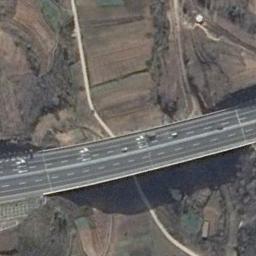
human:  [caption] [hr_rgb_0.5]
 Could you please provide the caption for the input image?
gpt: There are large brown and green mixed farmlands around the freeway, There are many cars on the freeway, And there is a winding road beside the freeway .

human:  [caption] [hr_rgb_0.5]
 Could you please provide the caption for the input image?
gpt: A straight freeway goes through the farmland and forms an overpass on another small road .

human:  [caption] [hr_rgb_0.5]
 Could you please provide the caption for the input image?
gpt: Cars stopped on both sides of the highway .

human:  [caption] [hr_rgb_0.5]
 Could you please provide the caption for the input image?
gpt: There are many farmlands beneath the freeway on the bridge .

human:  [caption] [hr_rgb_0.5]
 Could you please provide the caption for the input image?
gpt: The freeway goes through the mountain .